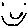
Label: smiley face